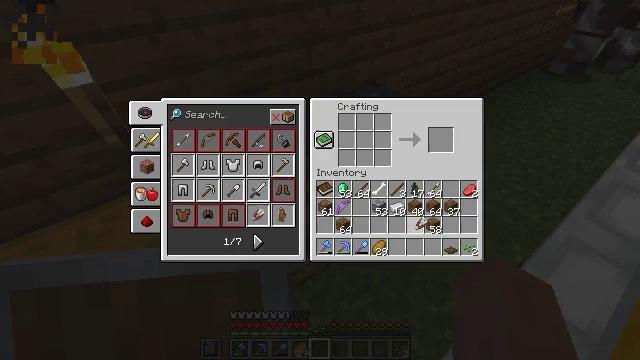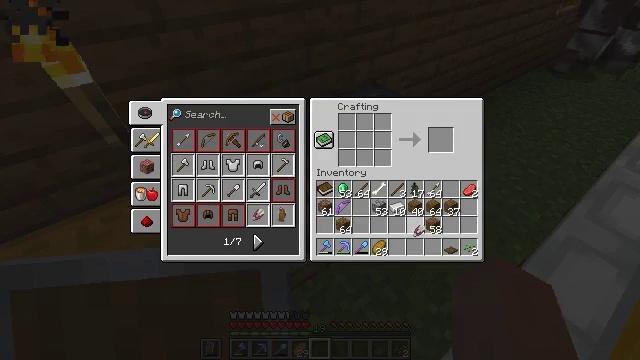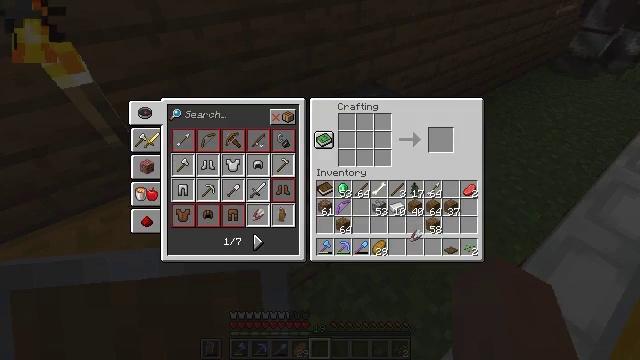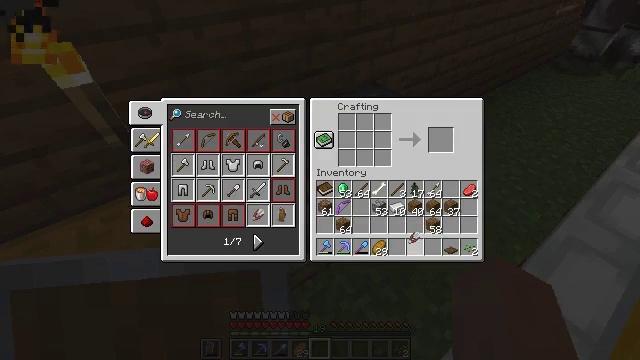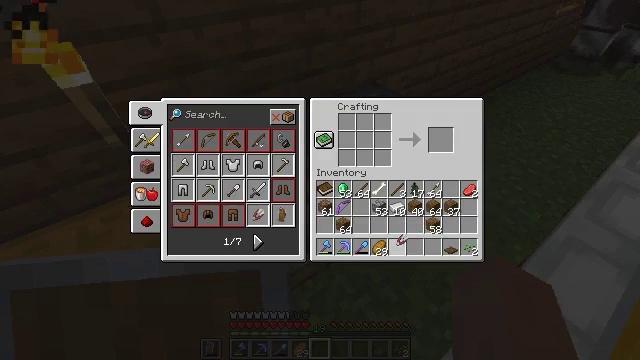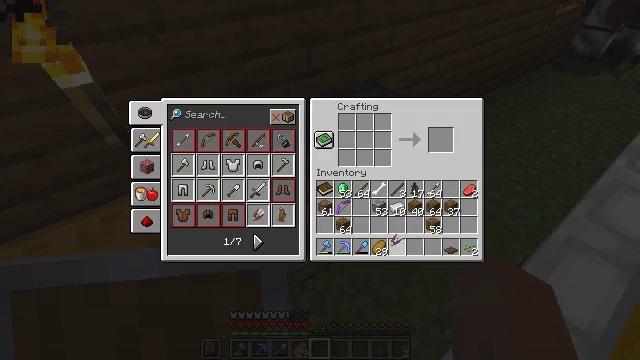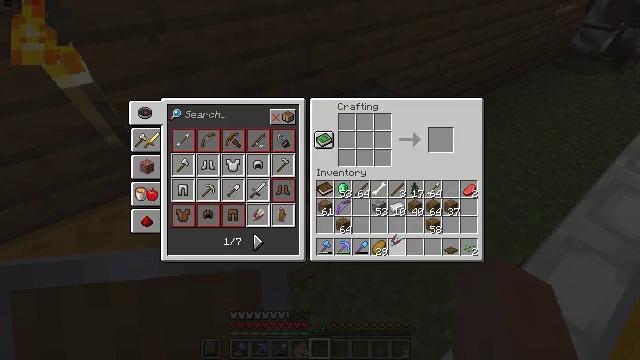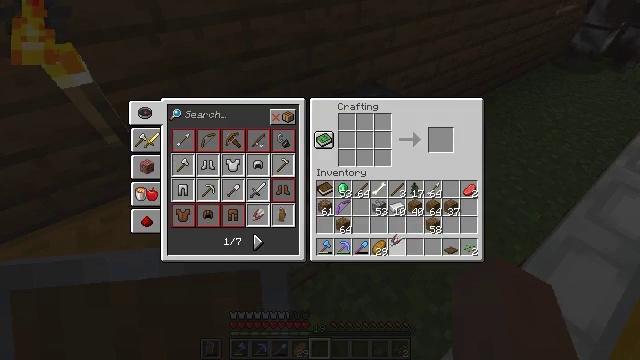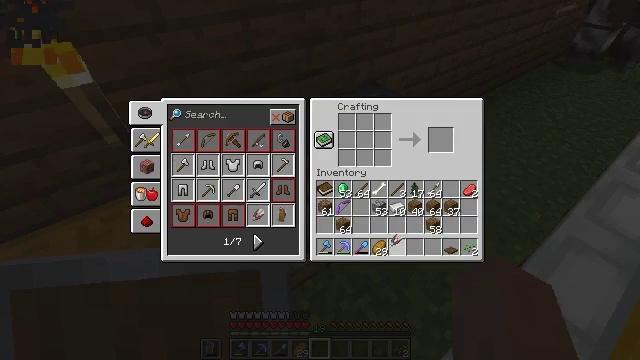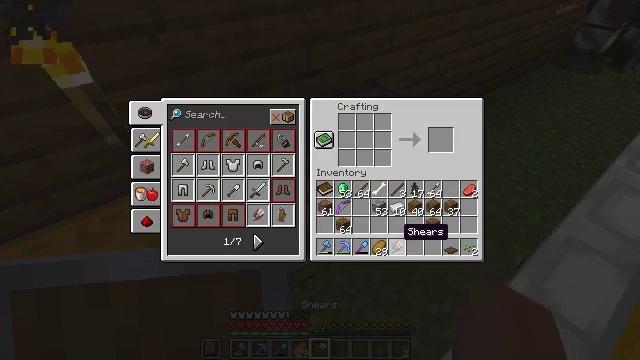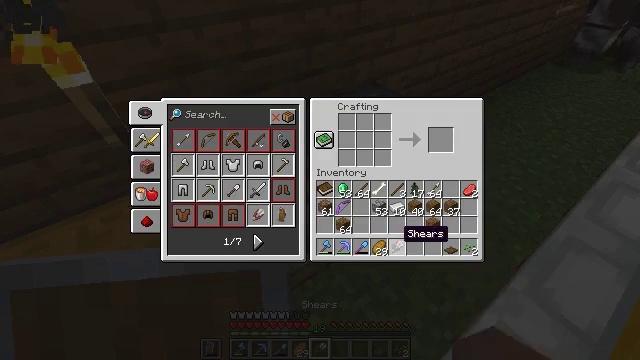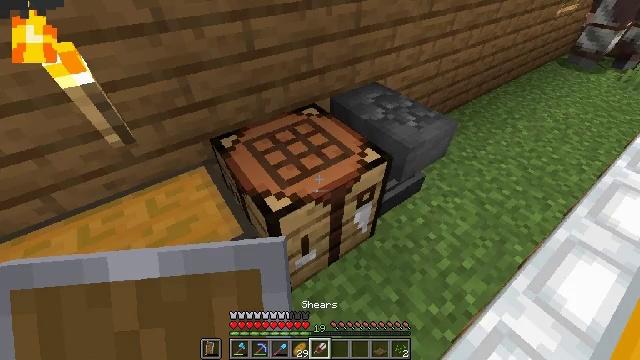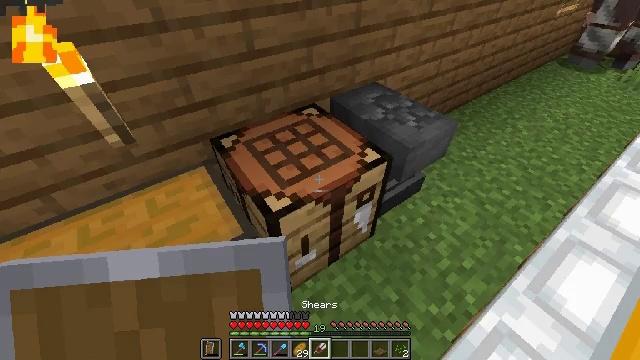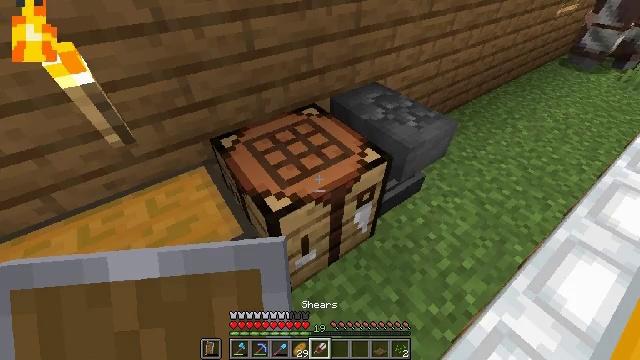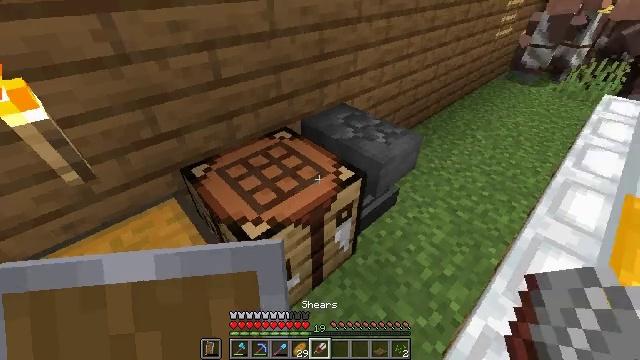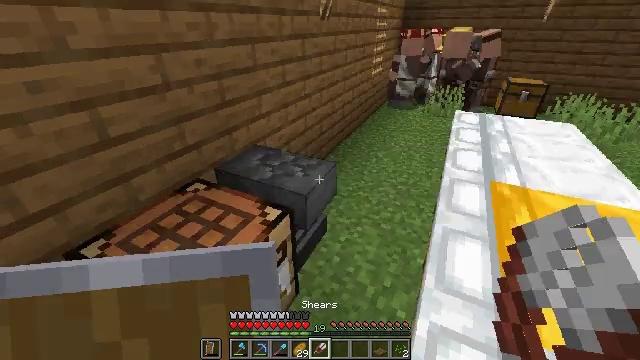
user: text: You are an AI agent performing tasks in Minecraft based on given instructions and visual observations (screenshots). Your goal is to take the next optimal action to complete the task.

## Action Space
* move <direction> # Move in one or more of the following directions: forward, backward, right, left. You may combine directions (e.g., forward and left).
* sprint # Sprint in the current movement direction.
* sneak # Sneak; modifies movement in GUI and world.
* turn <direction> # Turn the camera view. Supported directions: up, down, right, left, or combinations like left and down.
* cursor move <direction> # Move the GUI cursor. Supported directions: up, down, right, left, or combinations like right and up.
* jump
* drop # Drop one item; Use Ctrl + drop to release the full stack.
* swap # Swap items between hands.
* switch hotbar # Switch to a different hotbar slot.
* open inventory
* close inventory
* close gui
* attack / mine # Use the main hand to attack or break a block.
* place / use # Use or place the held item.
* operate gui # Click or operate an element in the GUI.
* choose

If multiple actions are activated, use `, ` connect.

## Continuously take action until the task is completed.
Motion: motion action
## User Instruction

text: Break the blast furnace block.
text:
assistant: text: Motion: cursor move down, open gui
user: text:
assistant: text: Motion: no_op
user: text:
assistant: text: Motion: no_op
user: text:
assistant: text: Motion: cursor move left
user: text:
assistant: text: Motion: no_op
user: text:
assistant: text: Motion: operate gui
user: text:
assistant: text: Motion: operate gui
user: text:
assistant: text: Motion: operate gui
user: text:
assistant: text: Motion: no_op
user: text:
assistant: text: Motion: no_op
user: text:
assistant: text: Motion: no_op
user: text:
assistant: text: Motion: close gui
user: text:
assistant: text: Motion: open inventory
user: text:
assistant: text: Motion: turn right and up
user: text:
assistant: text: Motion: turn right and up
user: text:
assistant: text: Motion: move forward, turn right and up
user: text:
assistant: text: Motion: move forward, turn right and up
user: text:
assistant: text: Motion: move forward, turn left
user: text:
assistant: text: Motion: move forward
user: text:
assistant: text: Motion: move forward
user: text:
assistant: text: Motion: move forward
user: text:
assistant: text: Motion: move forward, turn right
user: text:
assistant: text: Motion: move forward, turn right and up
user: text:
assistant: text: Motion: move forward, turn right and up
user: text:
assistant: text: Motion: move forward, sprint
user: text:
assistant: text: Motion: move forward, sprint
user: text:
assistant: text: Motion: move forward, sprint
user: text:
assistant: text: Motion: move forward, sprint
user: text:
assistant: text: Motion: move forward, sprint
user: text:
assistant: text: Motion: move forward, sprint, turn left